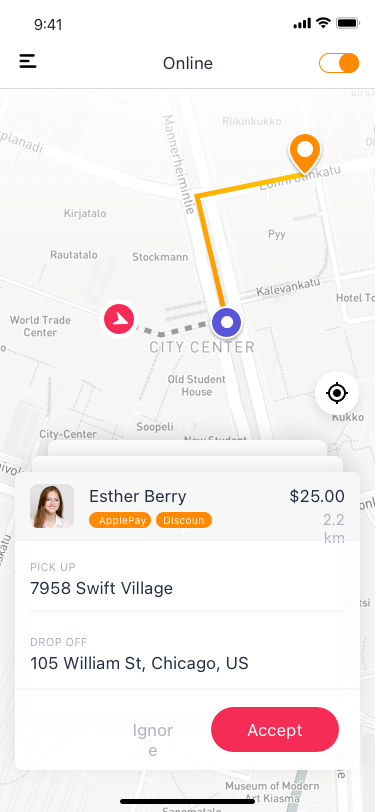
Text in this UI design:
Online
7958 Swift Village
105 William St, Chicago, US
Ignore
Esther Berry
$25.00
Pick up
Drop off
2.2 km
ApplePay
Discount
Accept